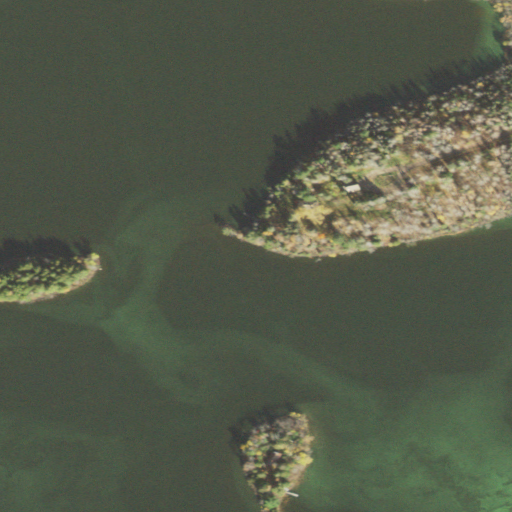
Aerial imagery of cape in Minnesota named Lambs Point containing open water, woody wetlands, open development, low intensity development, medium intensity development, grassland, and herbaceous wetlands